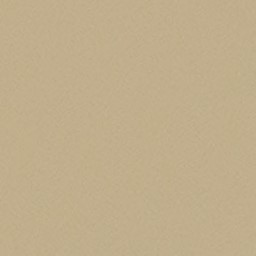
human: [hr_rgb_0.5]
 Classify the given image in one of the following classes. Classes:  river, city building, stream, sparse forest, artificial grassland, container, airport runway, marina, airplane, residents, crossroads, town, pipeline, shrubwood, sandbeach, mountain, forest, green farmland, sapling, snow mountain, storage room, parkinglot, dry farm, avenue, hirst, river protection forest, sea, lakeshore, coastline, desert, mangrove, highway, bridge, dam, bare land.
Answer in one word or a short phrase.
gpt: desert